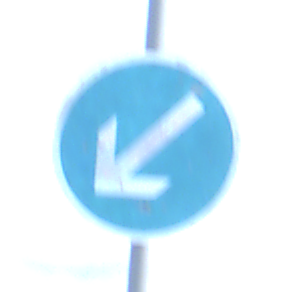
Verkehrszeichen: VorgeschriebeneVorbeifahrtLinks
Umgebung: Outdoor, Nature
Tageszeit: MorningAfternoon
Wetter: PartlyCloudy
Licht: Natural
Jahreszeit: NotSpecified
Kontrast: MediumContrast